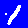
Digit: 1